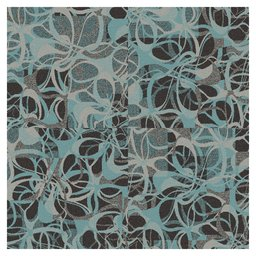
Label: decoration